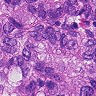
Metastatic tissue present: yes